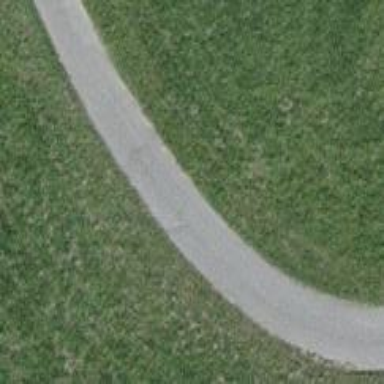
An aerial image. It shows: Paved track with grade 1 surface.